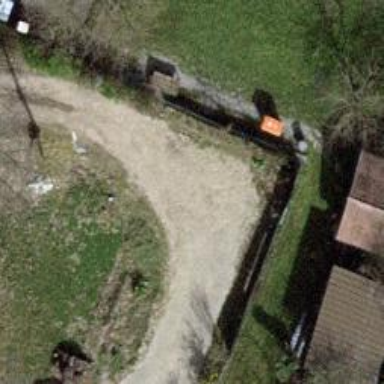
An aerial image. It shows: Unpaved driveway designed for service vehicles.